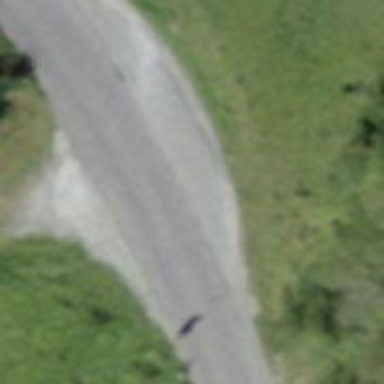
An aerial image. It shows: Passing place on the road.